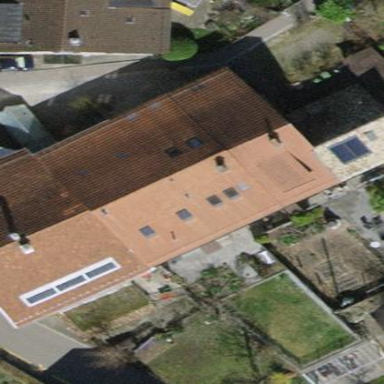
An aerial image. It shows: Building with tiled roof.